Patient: sex F, age 26
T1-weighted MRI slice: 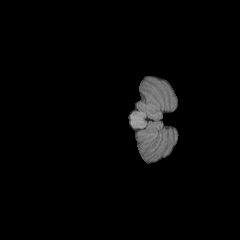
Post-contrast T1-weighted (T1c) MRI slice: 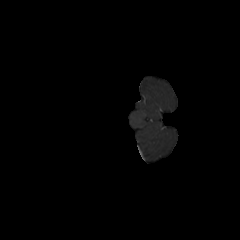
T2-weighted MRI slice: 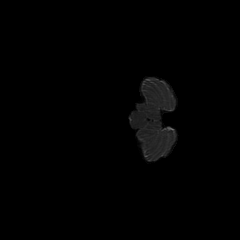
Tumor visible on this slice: no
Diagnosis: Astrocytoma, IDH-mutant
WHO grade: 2